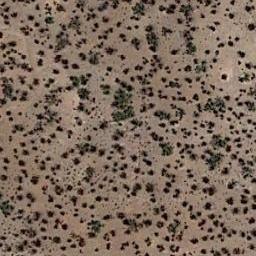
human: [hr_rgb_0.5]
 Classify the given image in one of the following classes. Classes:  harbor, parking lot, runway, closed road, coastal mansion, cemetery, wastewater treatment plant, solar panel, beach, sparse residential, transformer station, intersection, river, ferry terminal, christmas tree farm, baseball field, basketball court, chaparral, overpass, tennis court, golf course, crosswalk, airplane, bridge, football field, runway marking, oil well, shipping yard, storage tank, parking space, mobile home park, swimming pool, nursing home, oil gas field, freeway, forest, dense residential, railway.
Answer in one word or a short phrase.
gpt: chaparral